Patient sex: M
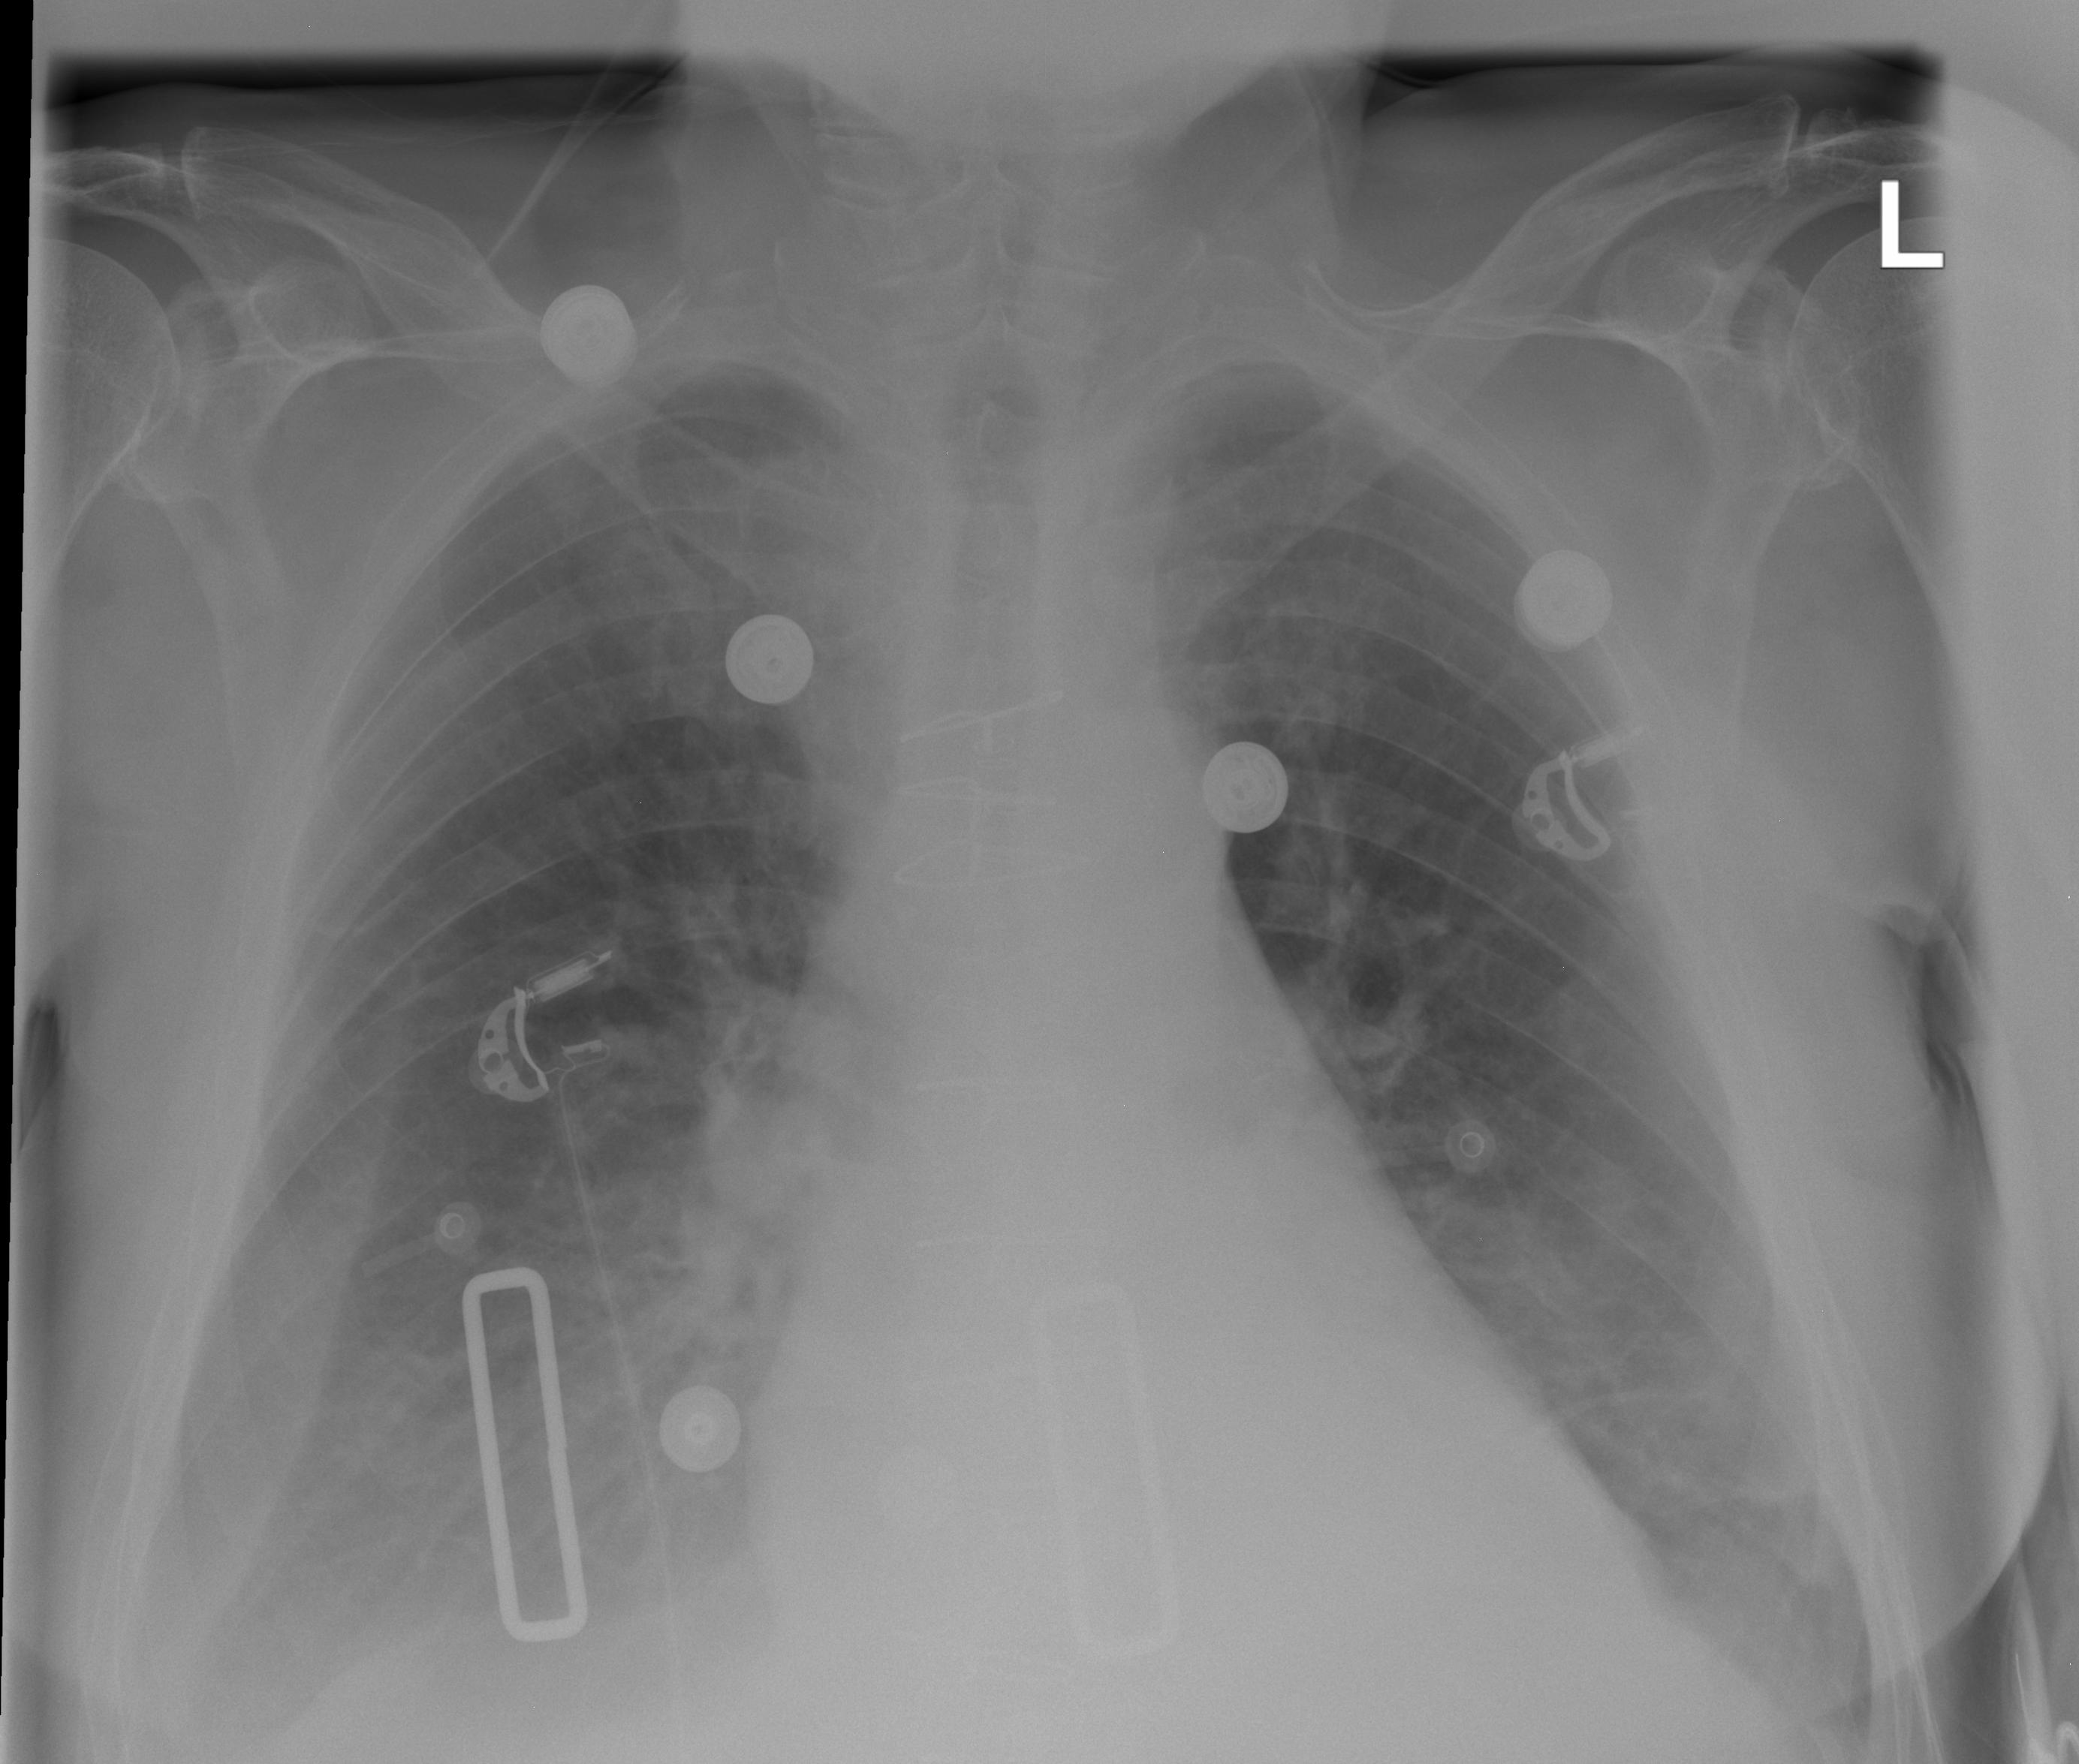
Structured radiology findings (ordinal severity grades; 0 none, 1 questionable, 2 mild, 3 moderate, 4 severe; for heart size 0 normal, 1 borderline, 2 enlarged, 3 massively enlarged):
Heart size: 2
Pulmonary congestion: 2
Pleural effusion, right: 2
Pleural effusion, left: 1
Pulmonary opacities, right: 0
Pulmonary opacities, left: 0
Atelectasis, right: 2
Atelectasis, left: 2